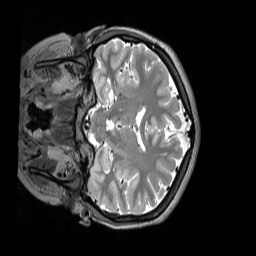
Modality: T2w
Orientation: coronal
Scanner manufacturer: siemens
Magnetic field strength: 3 T
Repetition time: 3.2 s
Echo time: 0.406 s